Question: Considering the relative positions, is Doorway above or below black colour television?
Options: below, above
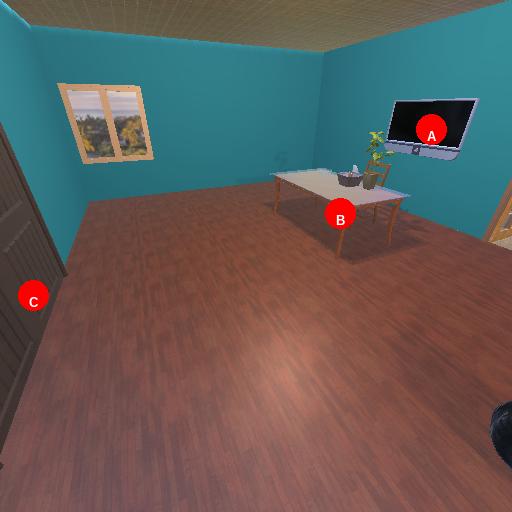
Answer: below